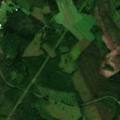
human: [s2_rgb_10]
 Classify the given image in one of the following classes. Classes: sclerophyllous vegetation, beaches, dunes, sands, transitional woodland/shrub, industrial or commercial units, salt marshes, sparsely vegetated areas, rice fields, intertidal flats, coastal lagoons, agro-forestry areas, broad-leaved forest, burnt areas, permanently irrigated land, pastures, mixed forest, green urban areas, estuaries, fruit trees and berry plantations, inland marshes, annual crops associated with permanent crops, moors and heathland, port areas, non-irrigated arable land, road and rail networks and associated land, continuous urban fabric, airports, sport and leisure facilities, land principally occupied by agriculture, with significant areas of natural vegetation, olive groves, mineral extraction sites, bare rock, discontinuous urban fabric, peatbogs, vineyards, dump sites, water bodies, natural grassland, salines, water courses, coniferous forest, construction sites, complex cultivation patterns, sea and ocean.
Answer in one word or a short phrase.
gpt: non-irrigated arable land, coniferous forest, mixed forest, transitional woodland/shrub